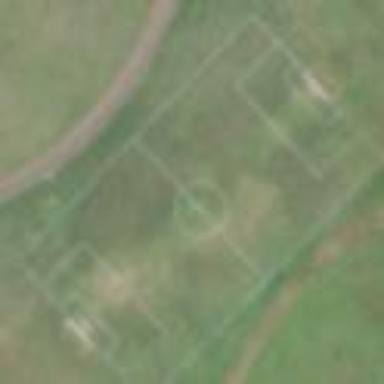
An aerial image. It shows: Soccer pitch designated for leisure and sports activities.